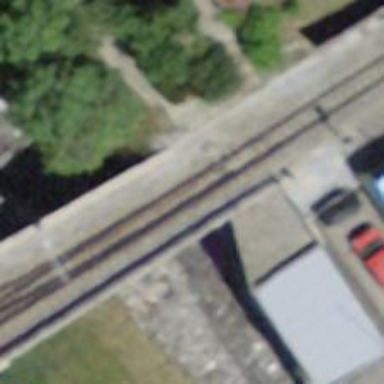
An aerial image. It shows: Narrow-gauge railway bridge with electrified contact line.